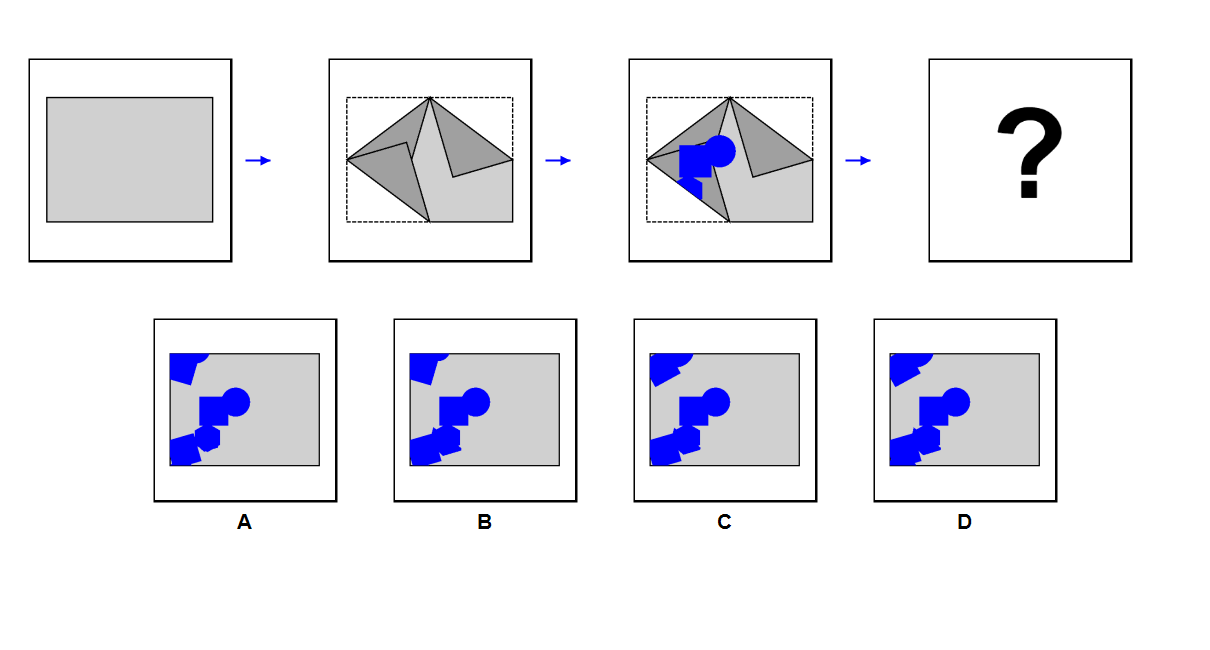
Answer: A